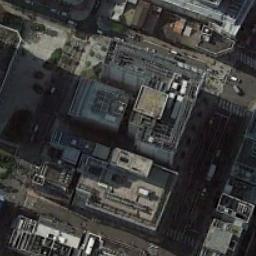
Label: commercial_area